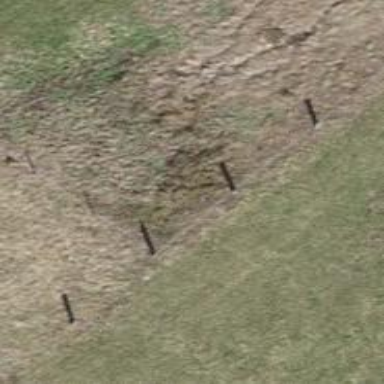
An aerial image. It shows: Fence.